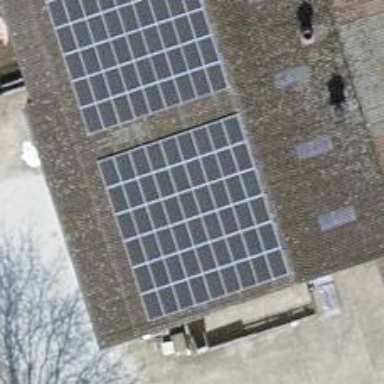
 consisting of solar photovoltaic panels."